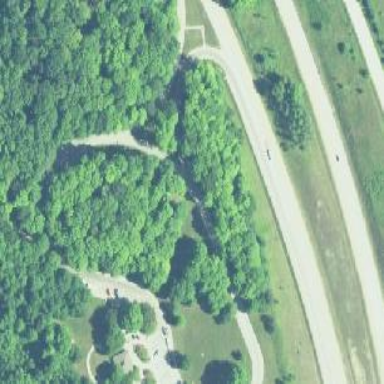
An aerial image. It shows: Rest area along the road.